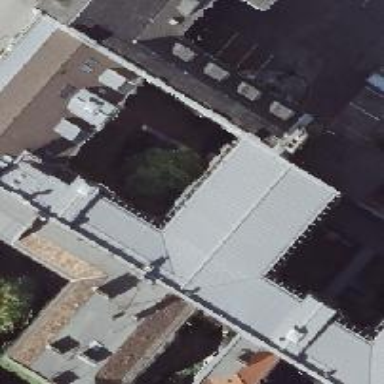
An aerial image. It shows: Grey office building with grey roof tiles. The roof has gambrel shape.